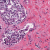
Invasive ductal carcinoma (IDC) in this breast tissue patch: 1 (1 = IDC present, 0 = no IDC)